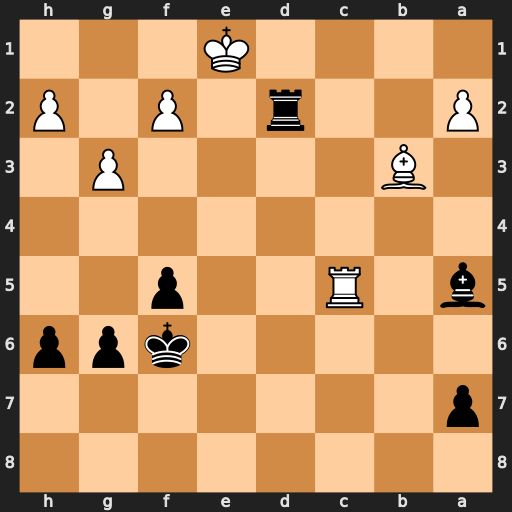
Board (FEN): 8/p7/5kpp/b1R2p2/8/1B4P1/P2r1P1P/4K3
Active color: b
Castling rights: -
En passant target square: -
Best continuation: Rd5+ Rxa5 Rxa5